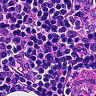
Metastatic tissue present: no